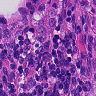
Metastatic tissue present: yes